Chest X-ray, AP view. Patient: 49 years old, sex M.
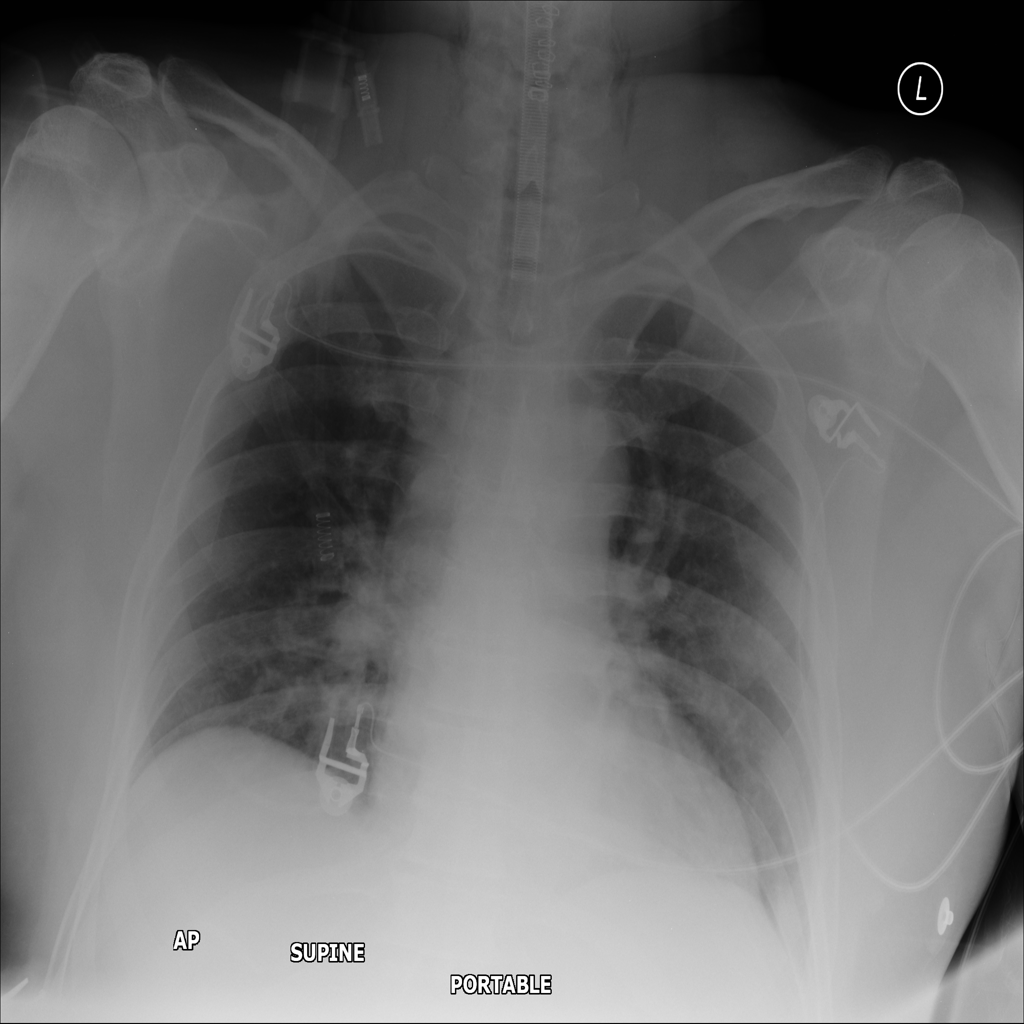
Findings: Emphysema, Infiltration